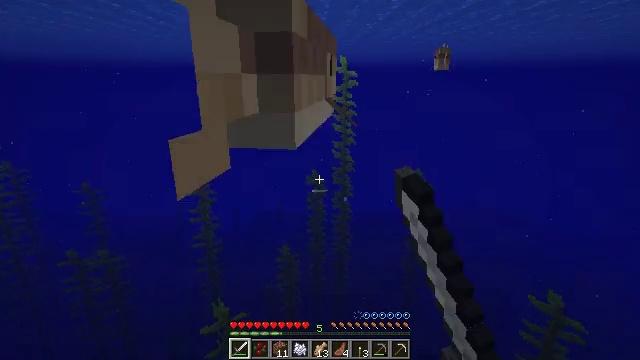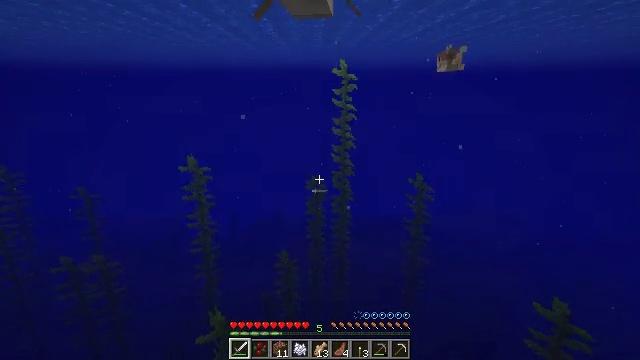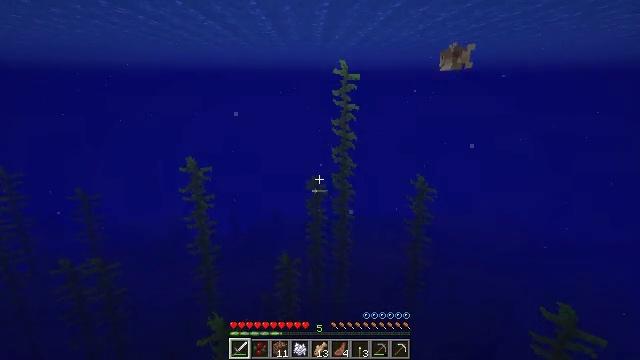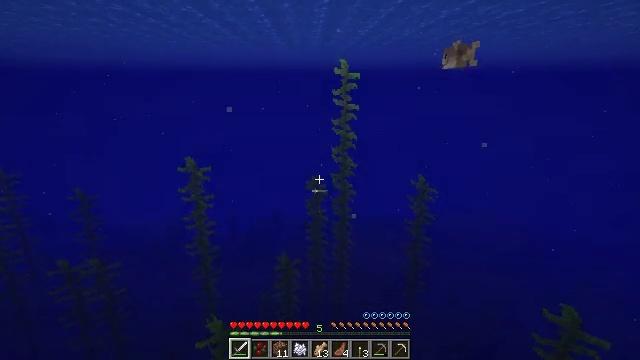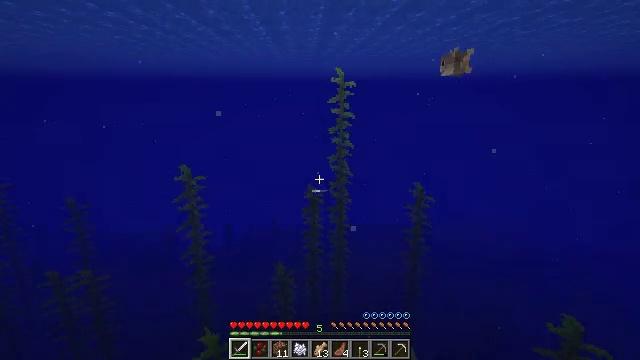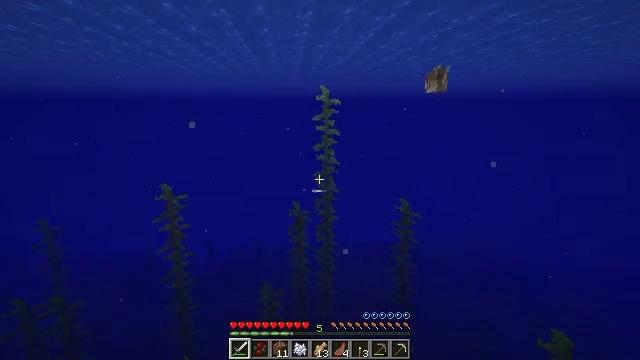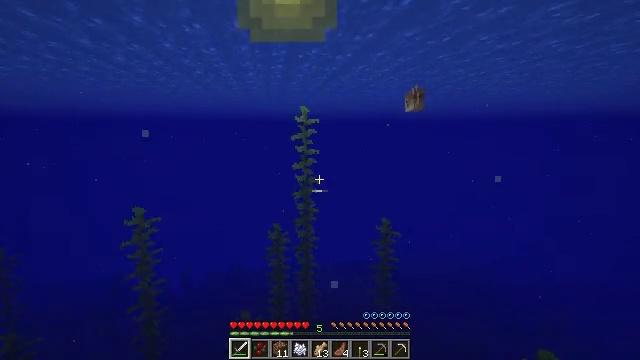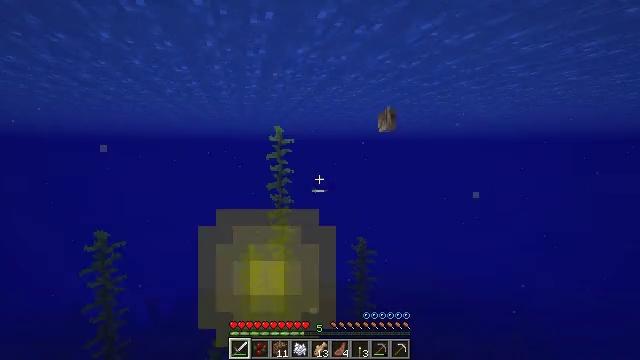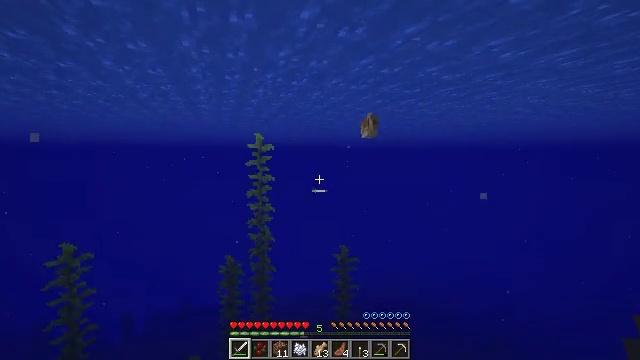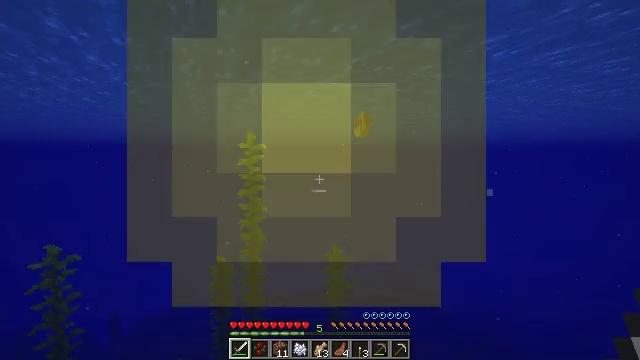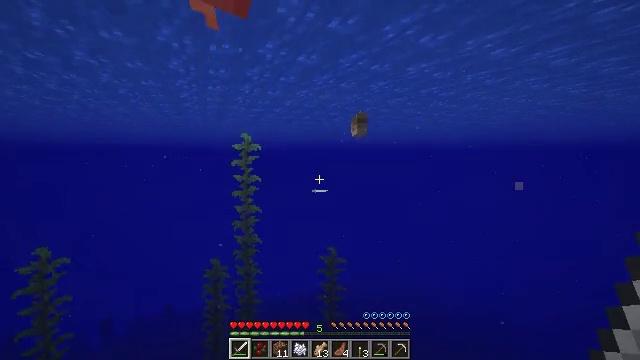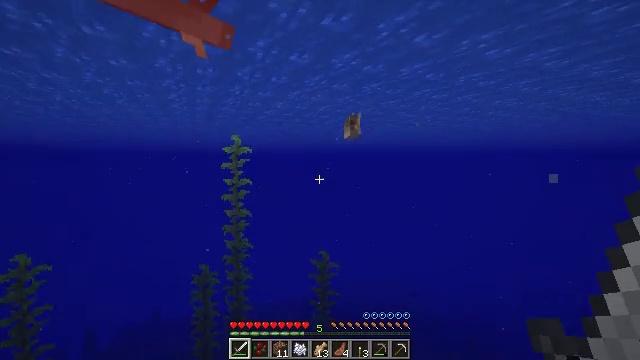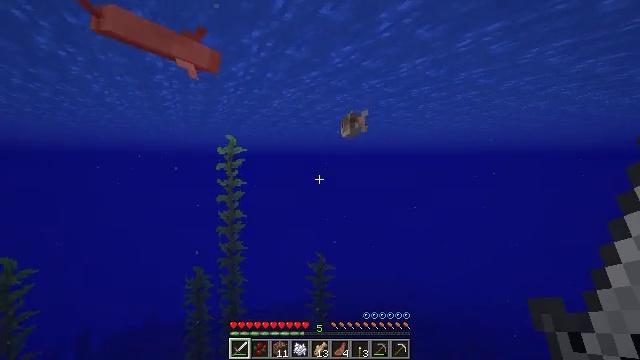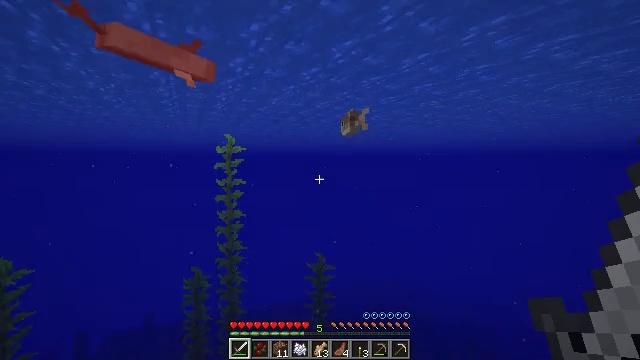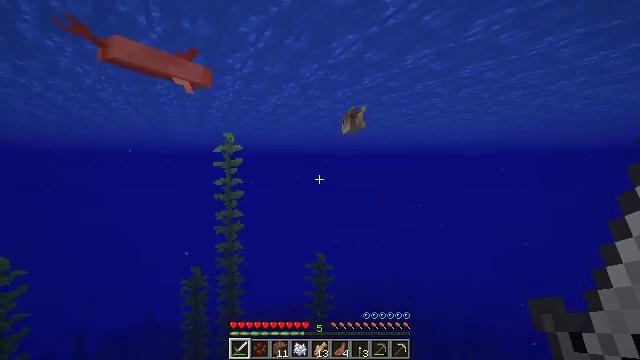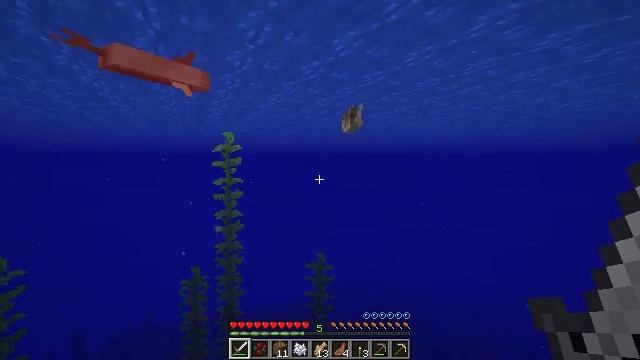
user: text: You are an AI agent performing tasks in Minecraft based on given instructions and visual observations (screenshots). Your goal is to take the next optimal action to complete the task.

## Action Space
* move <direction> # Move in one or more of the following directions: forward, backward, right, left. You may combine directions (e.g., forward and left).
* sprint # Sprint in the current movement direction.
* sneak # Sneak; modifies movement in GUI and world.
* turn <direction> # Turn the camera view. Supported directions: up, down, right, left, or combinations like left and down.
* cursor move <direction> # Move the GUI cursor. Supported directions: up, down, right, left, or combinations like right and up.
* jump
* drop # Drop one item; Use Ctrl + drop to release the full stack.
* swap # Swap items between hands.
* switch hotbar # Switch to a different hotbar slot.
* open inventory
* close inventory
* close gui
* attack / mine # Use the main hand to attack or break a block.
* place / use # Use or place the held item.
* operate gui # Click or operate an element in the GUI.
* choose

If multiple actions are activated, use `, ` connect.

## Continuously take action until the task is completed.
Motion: motion action
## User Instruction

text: Kill the cod.
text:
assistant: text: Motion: move forward
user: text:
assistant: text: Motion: move forward
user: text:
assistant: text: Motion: move forward
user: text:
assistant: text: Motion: move forward, turn up
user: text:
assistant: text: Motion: move forward, turn right and up
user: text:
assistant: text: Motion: move forward, turn right and up
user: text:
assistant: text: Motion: move forward, turn right and up
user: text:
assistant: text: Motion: move forward, turn right and up
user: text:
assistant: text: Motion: move forward, turn right
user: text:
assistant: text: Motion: move forward
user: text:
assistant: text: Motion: move forward, turn right
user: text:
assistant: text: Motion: move forward
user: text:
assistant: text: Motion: move forward
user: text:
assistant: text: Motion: move forward
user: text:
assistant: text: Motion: move forward
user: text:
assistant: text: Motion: move forward
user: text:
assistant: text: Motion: move forward, jump
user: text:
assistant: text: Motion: move forward, jump
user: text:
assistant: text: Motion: move forward, sprint, jump
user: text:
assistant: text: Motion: move forward, sprint, jump
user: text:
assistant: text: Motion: move forward, sprint
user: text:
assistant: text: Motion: move forward, sprint
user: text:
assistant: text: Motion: move forward, sprint
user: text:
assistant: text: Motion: move forward
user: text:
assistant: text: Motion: move forward
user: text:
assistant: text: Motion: move forward, turn right
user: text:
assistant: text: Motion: move forward, turn right
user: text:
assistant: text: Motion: move forward
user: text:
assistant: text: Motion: move forward
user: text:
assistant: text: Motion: move forward